Platform: macOS
Application: Chrome
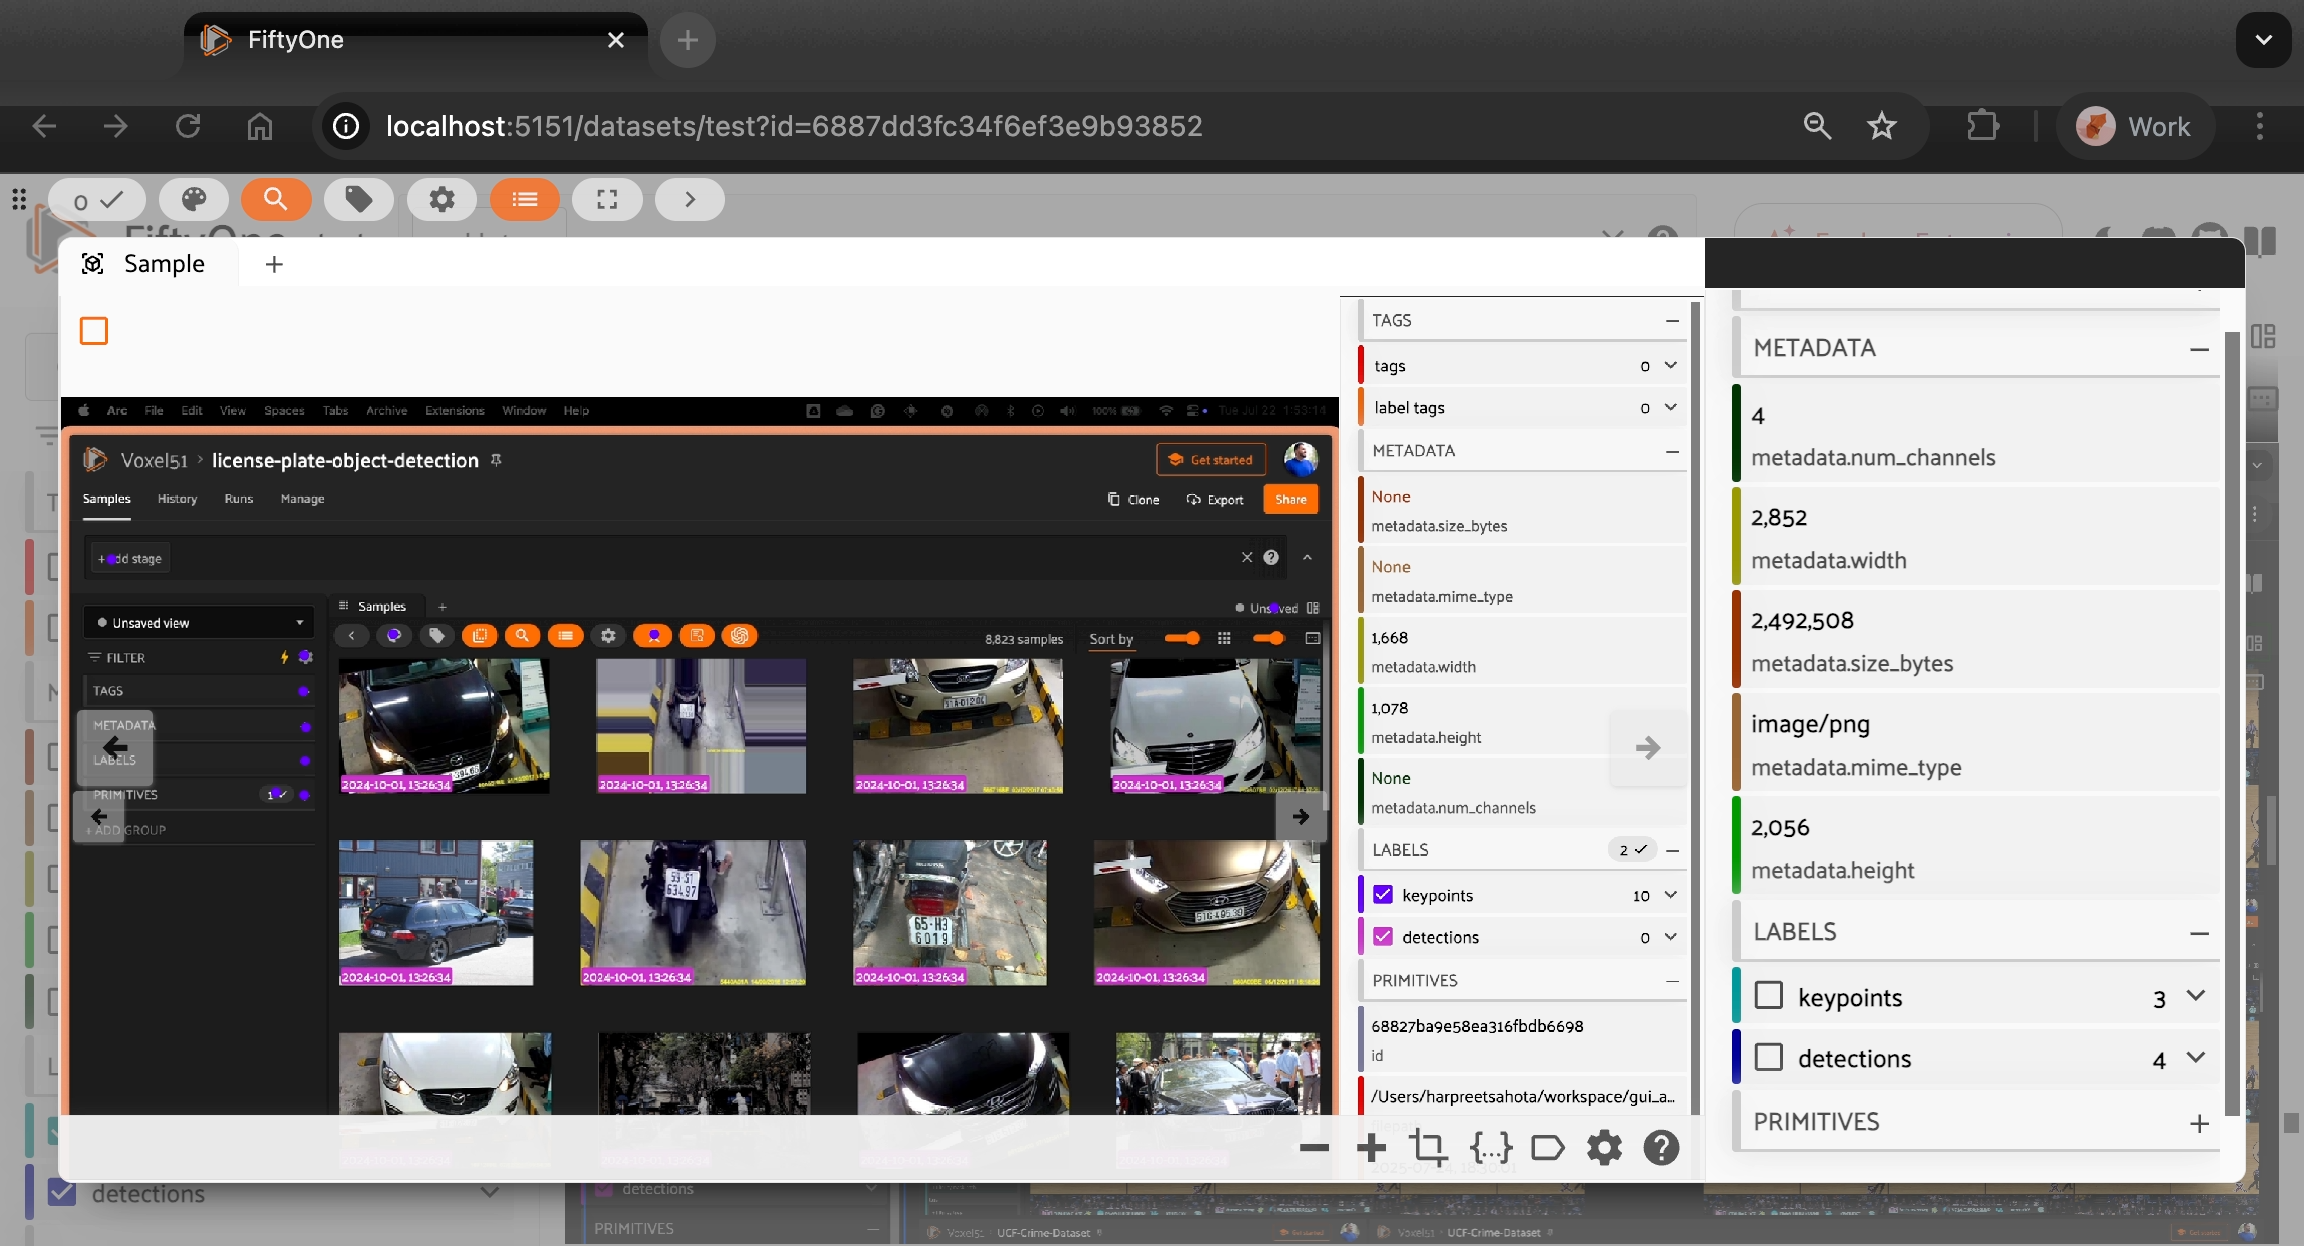
task_description: Navigate to the previous sample
action_type: click
element_info: Icon

task_description: Navigate to the next sample
action_type: click
element_info: Icon

task_description: Select this sample
action_type: click
element_info: Checkbox

task_description: Minimize the metadata group in the sidebar of this modal
action_type: click
element_info: Icon

task_description: Minimize the labels group in the sample modal sidebar
action_type: click
element_info: Icon

task_description: Show the keypoints on the sample in the samples modal
action_type: click
element_info: Checkbox

task_description: Show detections on the sample in the sample modal
action_type: click
element_info: Checkbox

task_description: Expand the filter options for keypoints located in the label group of the sidebar in the modal
action_type: click
element_info: Icon

task_description: Expand the filter options for detections located in the label group of the sidebar in the modal
action_type: click
element_info: Icon

task_description: How many keypoints are on this sample?
action_type: hover
element_info: Text

task_description: How many detections are on this sample
action_type: hover
element_info: Text

task_description: Expand the primitives group in the sidebar of the sample modal
action_type: click
element_info: Icon

task_description: Hide the sidebar from the modal
action_type: click
element_info: Icon

task_description: Enter full screen mode
action_type: click
element_info: Icon

task_description: Open the operators browser menu
action_type: click
element_info: Icon

task_description: Open display options menu for this sample
action_type: click
element_info: Icon

task_description: Tag samples or labels
action_type: click
element_info: Icon

task_description: Open the sort by text similarity menu in the actions row toolbar
action_type: click
element_info: Icon

task_description: Manage the selected sample
action_type: click
element_info: Icon

task_description: Open color settings menu
action_type: click
element_info: Icon

task_description: Move the actions bar to the right
action_type: drag
element_info: Menu Item

task_description: Find the number of channels of this sample
action_type: hover
element_info: Text

task_description: Locate the value of metadata.width for this sample
action_type: hover
element_info: Text

task_description: Locate the value of metadata.size_bytes for this sample
action_type: hover
element_info: Text

task_description: Locate the value of metadata.mime_type for this sample
action_type: hover
element_info: Text

task_description: Locate the value of metadata.height for this sample
action_type: hover
element_info: Text
task_description: Locate the sample panel in this modal
action_type: hover
element_info: Menu Item

task_description: Zoom out the sample in the modal
action_type: click
element_info: Icon

task_description: Zoom in the sample in the modal
action_type: click
element_info: Icon

task_description: Reset zoom to default in the sample modal
action_type: click
element_info: Icon

task_description: Toggle JSON view
action_type: click
element_info: Icon

task_description: Toggle visibility of all overlays in the sample modal
action_type: click
element_info: Icon

task_description: Open preferences menu for this sample
action_type: click
element_info: Icon

task_description: Open keyboard shortcuts menu
action_type: click
element_info: Icon

task_description: Locate the controls menu in the modal
action_type: hover
element_info: Menu Item

task_description: Locate the metadata group in the sidebar of the sample modal
action_type: hover
element_info: Menu Item

task_description: Locate the labels group in the sidebar of the sample modal
action_type: hover
element_info: Menu Item

task_description: Locate the primitives group in the sidebar of the sample modal
action_type: hover
element_info: Menu Item

task_description: Locate the sidebar in the modal
action_type: hover
element_info: Menu Item